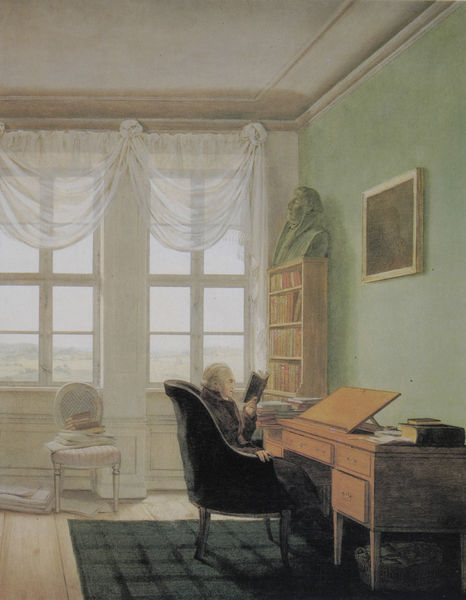
Titel: Reinhardts Studierstube
Künstler: Georg Friedrich Kersting
Standort: Berlin
Institution: Alte Nationalgalerie
Schlagwörter: blau, dunkel, gemälde, mann, schatten, weiß, aquarell, grün, landschaft, sitzen, braun, fenster, hell, holz, kariert, licht, profil, raum, schwarz, stuhl, stühle, tisch, türkis, zimmer, ausblick, gras, wiese, hochformat, karriert, teppich, alt, regal, wand, rahmen, bild, innenraum, vorhang, horizont, hügel, boden, interieur, mantel, realismus, sessel, sitzend, decke, klassizismus, arbeit, genre, skulptur, statue, arbeitszimmer, bücher, schrank, schreibtisch, sitz, man, parkett, dielen, romantik, gardinen, polster, vorhänge, holzboden, dichter, büste, lesen, schublade, spitzweg, alter, greis, buch, kreuz, sprossen, pult, schubladen, biedermeier, bücherregal, karg, brav, bürgerlich, sesse, bibliothek, leser, gelehrter, lesend, caspar david friedrich, berg´, bld, bode, gerafft, inennraum, kersting, lektür, register, schreibpult, sekretär, sekretät, teppicht, teppisch, bildung, kunstwerk, stores, lesen scheibtisch hell büste, stres, zimmerbild, dichterbild